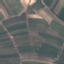
Label: PermanentCrop